Question: After some research, I found DotNetZip very easy to use when it comes to reading files in zip files. Sadly, I did run into a minor issue.
My zip file is set up like this:
- - -
Using the following code, I keep stumbling upon it not finding an entry
'''
using (ZipFile zip = ZipFile.Read(modPath))
{
string[] temp1 = modPath.Split('\');
string mod = temp1[temp1.Length - 1];
mod = mod.Remove(mod.Length - 6);
string modinfo = @mod + "/info.json";
ZipEntry e = zip[modinfo]; // No entry found here
}
'''
Am I overlooking something here?
Edit: Added the loop to get the name

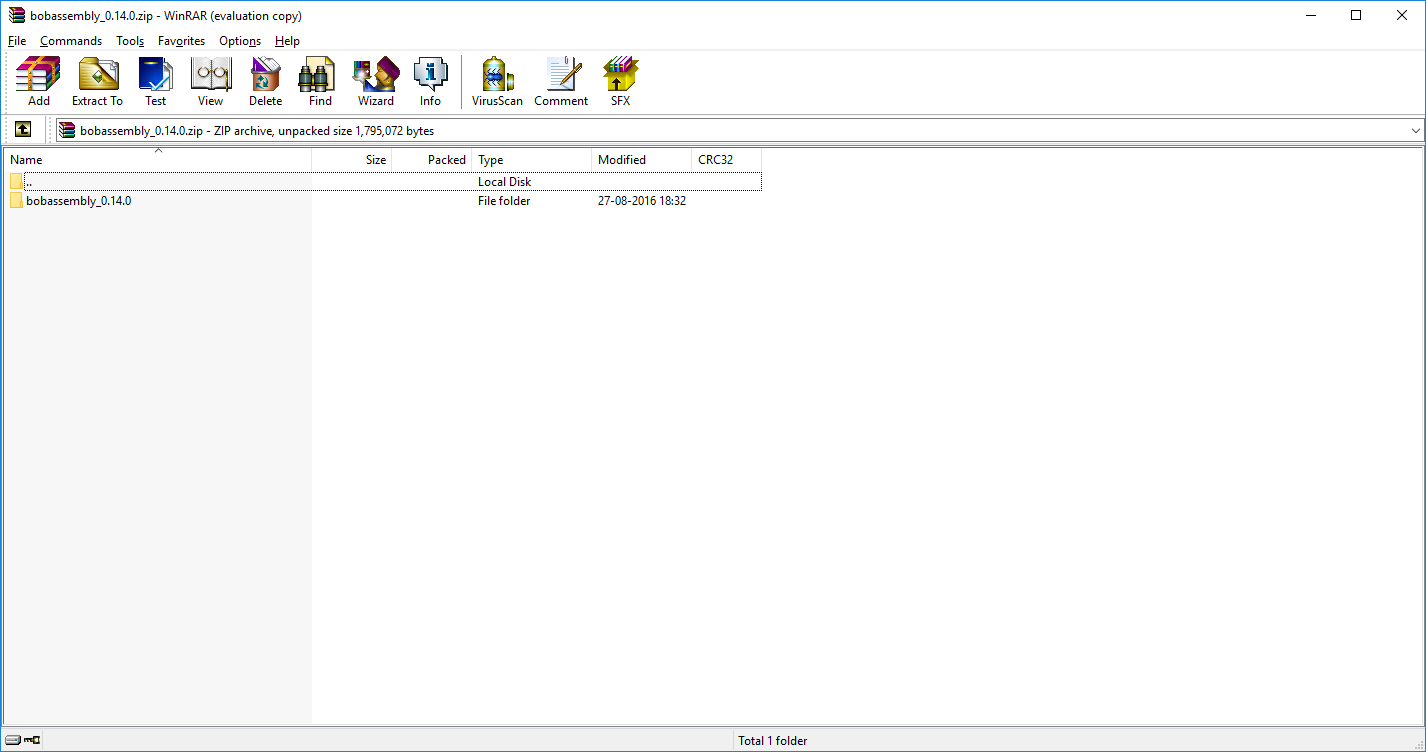
Answer: You can iterate through the contents of the zip file using foreach and then find your file.
'''
using (ZipFile zip = ZipFile.Read(modPath))
{
ZipEntry e;
foreach (ZipEntry k in zip)
{
if (k.FileName.Contains("info.json"))
{
e = k;
break;
}
}
}
'''